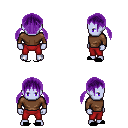
a pixel art fantasy rpg character, male body template, dark elf, purple skin, brown long-sleeve shirt, red pants, purple twin-tailed hairstyle, black slippers, four views (front, back, left, right), 2x2 character sprite sheet, small pixel art, hard edges, no anti-aliasing